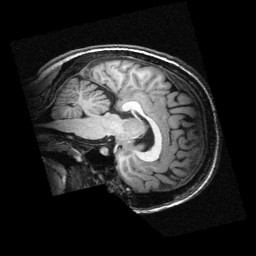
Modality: T1w
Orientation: sagittal
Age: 19
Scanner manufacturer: siemens
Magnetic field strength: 3 T
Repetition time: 2.3 s
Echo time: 0.00336 s